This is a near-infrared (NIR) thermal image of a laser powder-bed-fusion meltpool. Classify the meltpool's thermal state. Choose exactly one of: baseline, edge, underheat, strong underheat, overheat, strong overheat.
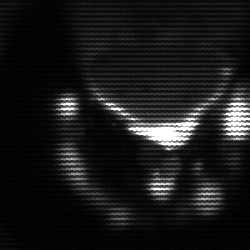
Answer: edge